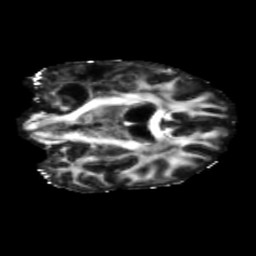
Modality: FA
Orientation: coronal
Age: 58
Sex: female
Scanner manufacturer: siemens
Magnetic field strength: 3 T
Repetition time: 5.47 s
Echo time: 0.0854 s